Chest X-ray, PA view. Patient: 64 years old, sex F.
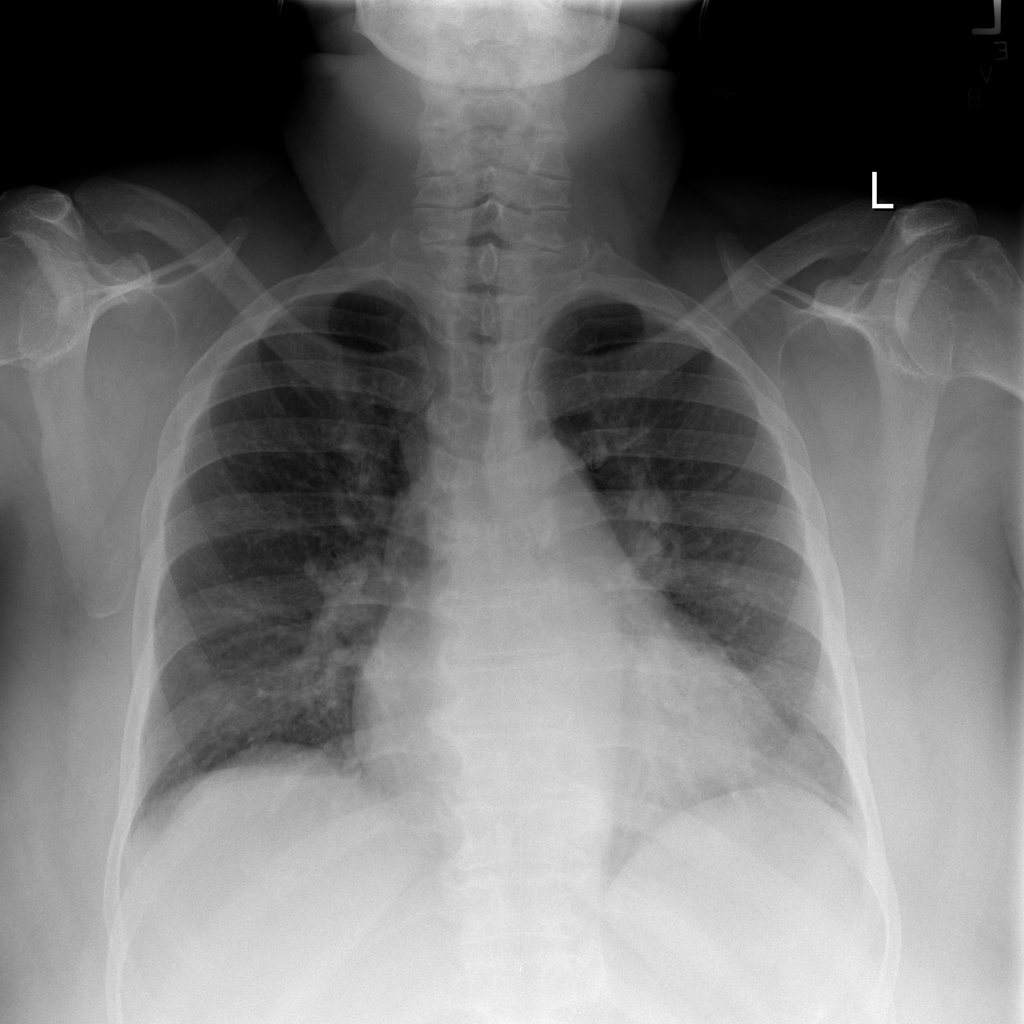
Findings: Cardiomegaly